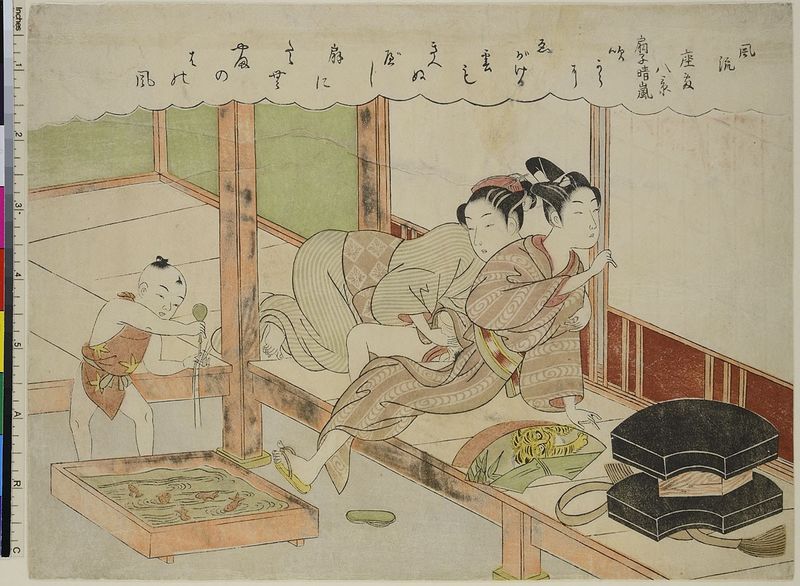
Titel: Erfrischender Sturm aus dem Faltfächer, aus der Serie: Acht Ansichten eleganter Gemächer
Künstler: Suzuki Harunobu
Standort: Hamburg
Institution: Museum für Kunst und Gewerbe Hamburg
Schlagwörter: kind, holzschnitt, sex, druckgraphik, druckgrafik, zeit, farbholzschnitt, fische, geschlechtsverkehr, edo, koitus, reproduktionen, druckerzeugnisse, shunga